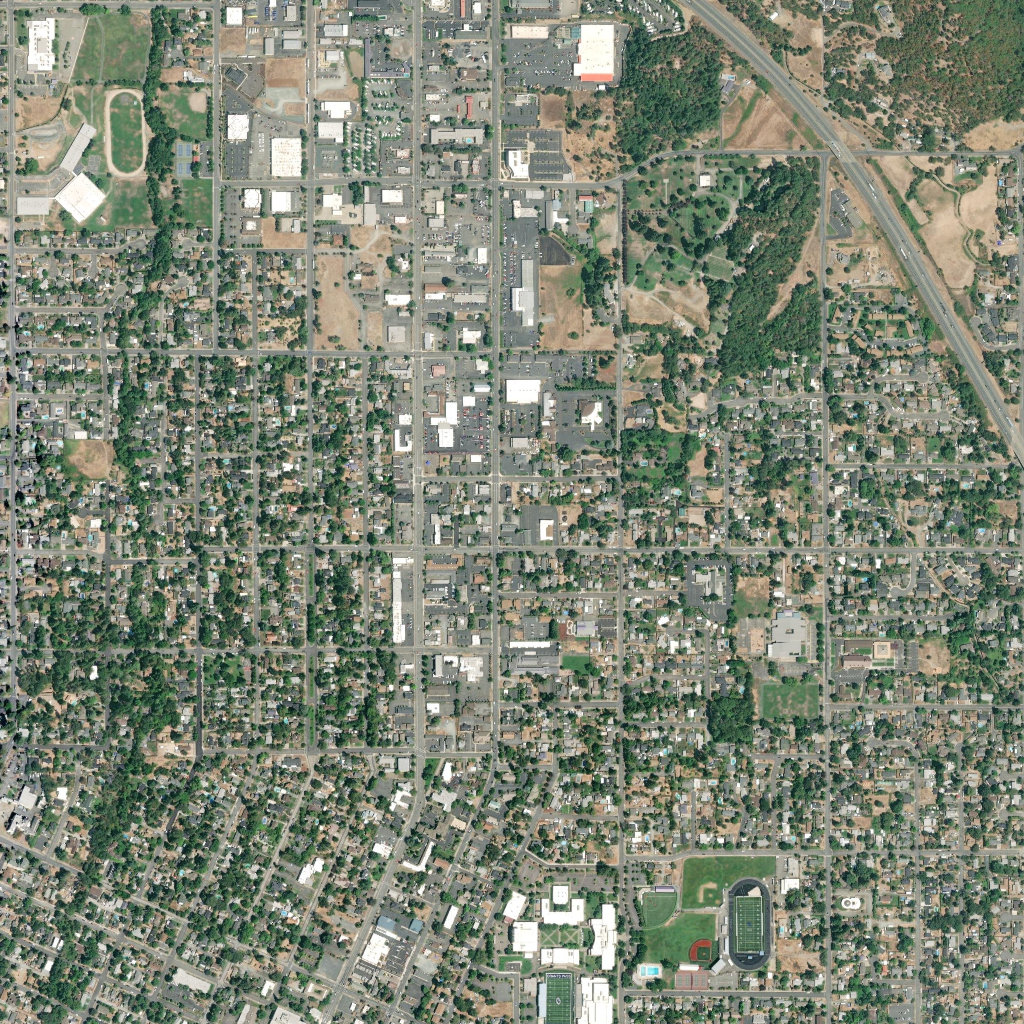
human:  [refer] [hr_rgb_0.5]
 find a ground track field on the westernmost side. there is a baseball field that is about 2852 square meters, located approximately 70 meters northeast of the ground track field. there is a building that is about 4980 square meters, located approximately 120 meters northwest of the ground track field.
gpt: <box>[[10, 8, 14, 17, 0]]</box>

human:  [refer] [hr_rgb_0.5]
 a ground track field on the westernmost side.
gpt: <box>[[10, 8, 14, 17, 0]]</box>

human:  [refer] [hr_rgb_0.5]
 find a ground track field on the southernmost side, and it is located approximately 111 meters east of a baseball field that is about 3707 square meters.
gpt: <box>[[71, 86, 74, 94, 0]]</box>